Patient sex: M
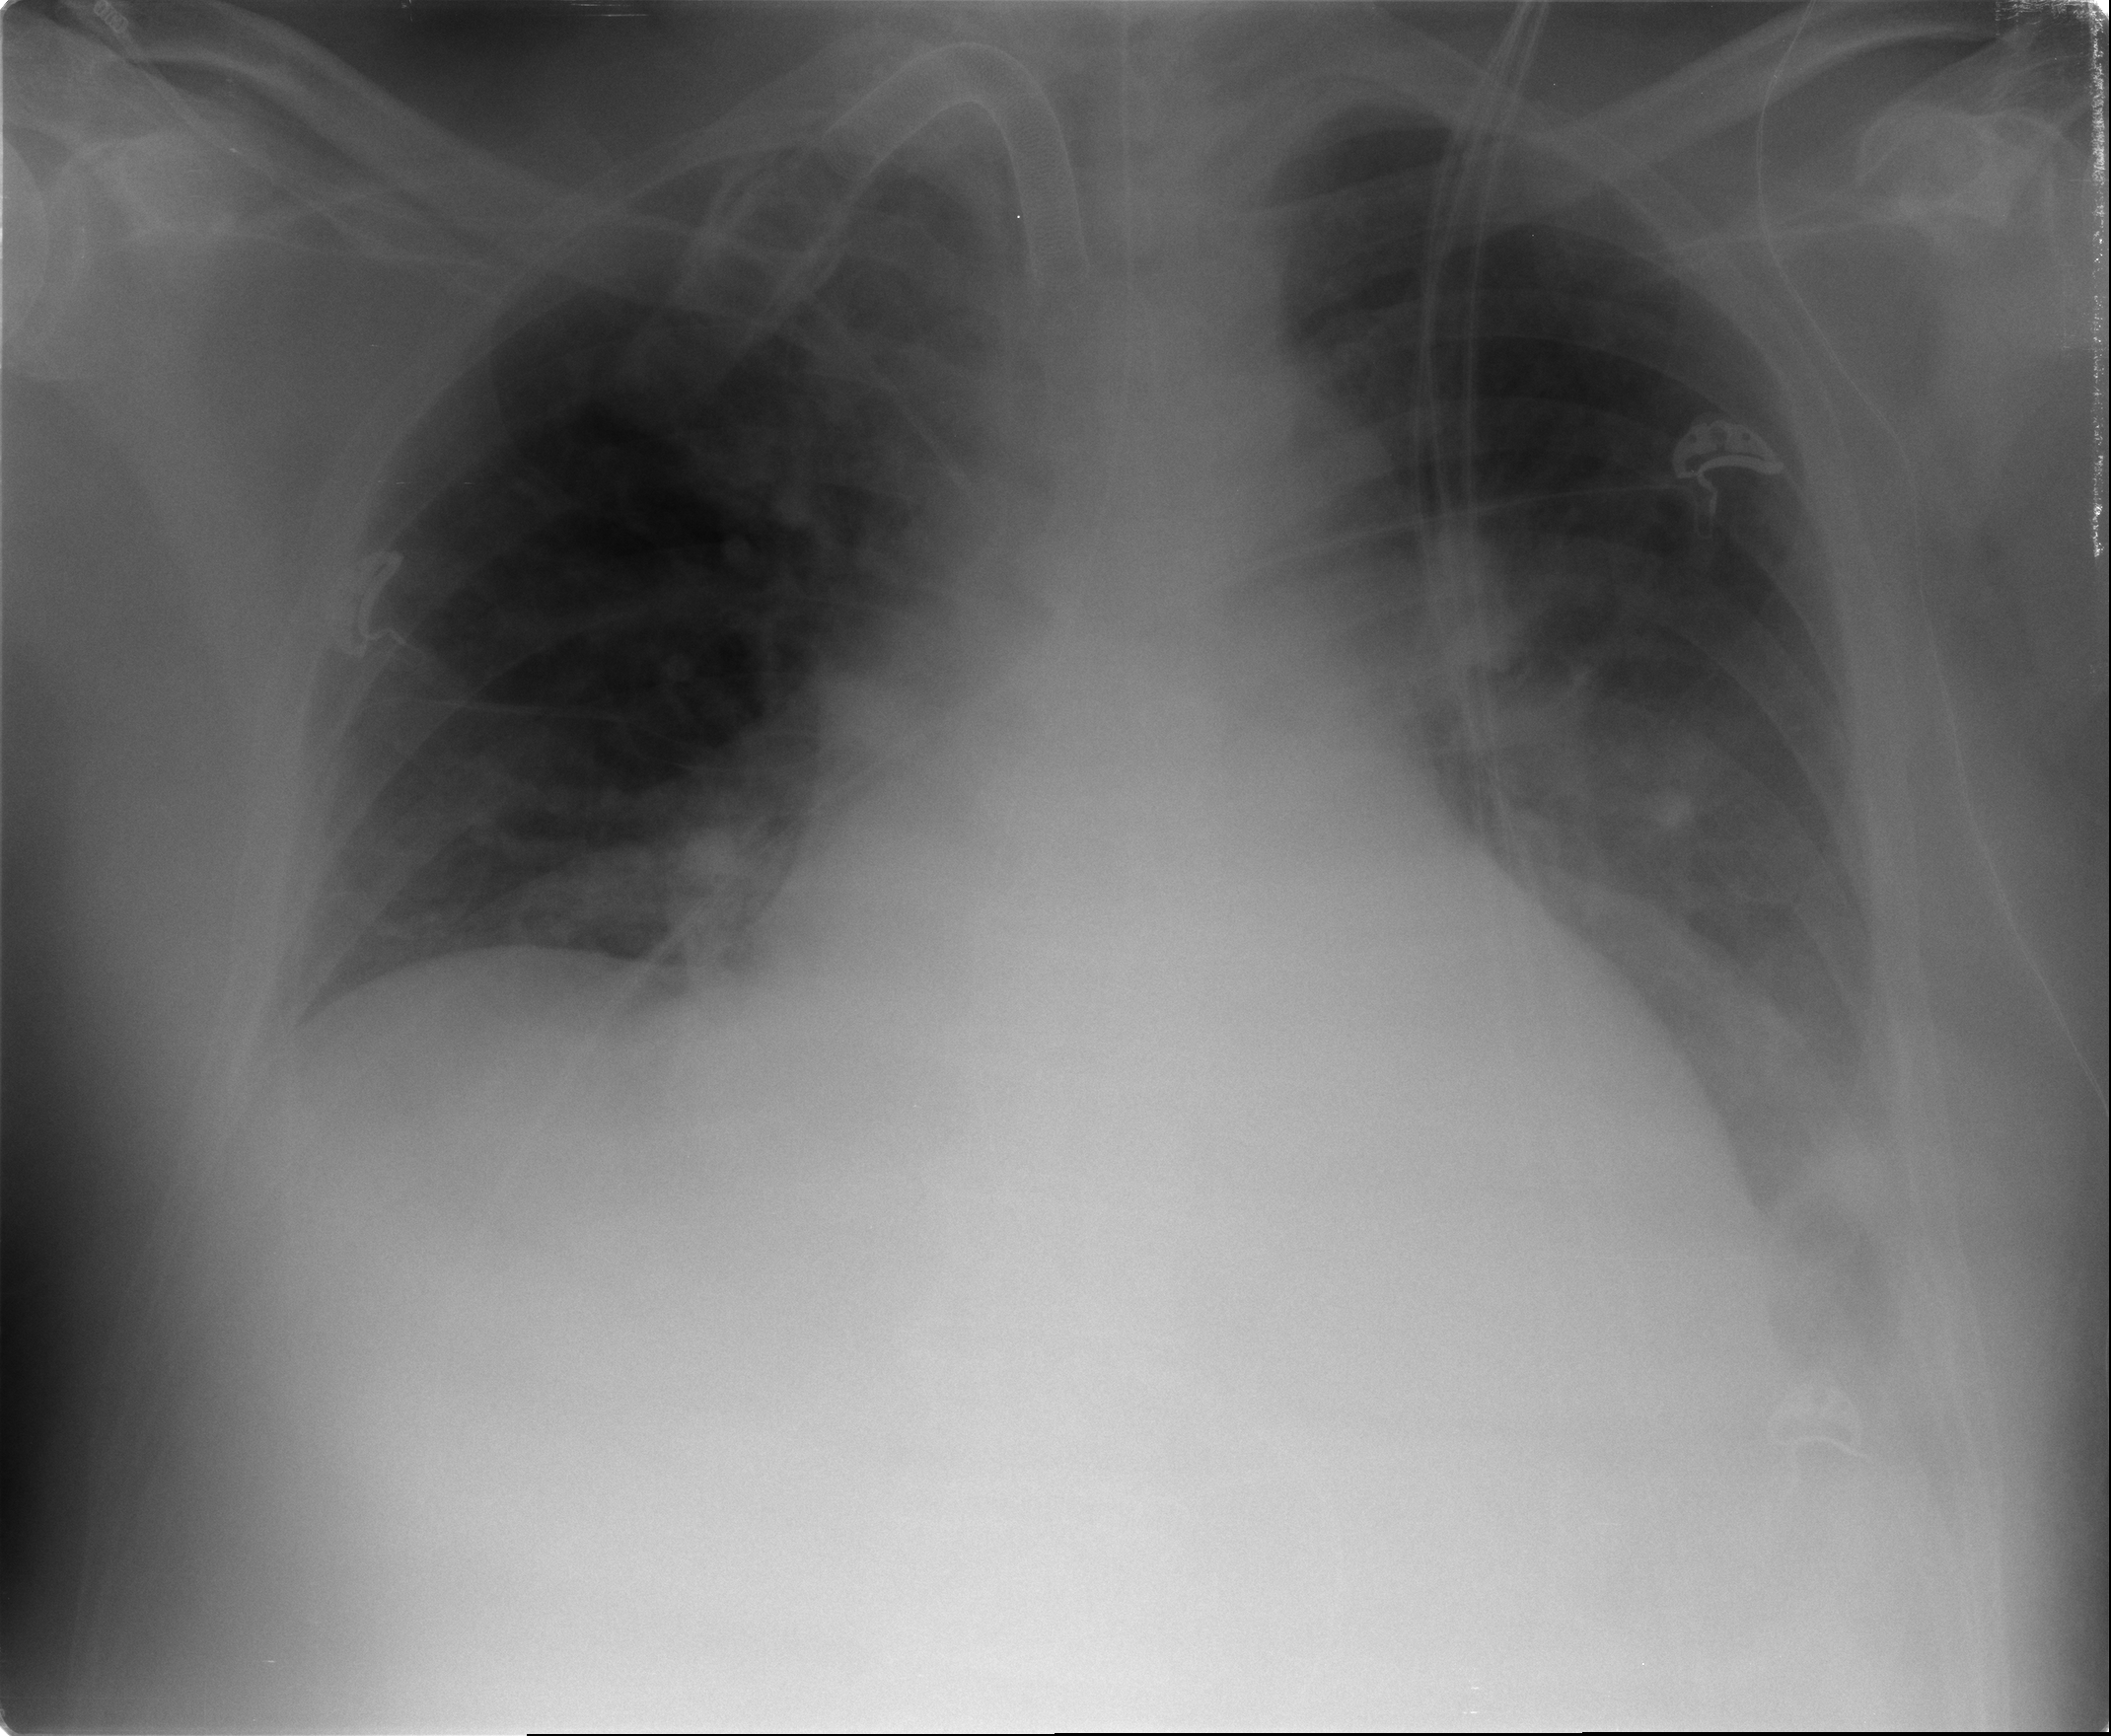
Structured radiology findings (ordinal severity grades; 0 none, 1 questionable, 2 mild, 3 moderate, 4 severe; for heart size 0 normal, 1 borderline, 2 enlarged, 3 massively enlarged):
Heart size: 2
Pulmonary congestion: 2
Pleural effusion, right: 0
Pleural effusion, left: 3
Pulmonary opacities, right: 1
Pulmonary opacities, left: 1
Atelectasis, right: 2
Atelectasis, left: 2